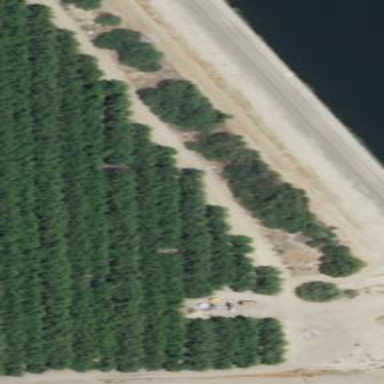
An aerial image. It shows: Orchard filled with almond trees.